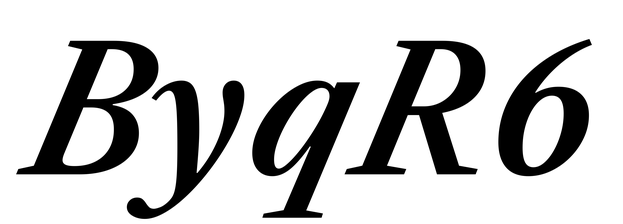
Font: LibreCaslonText-Italic_SemiBold_Italic